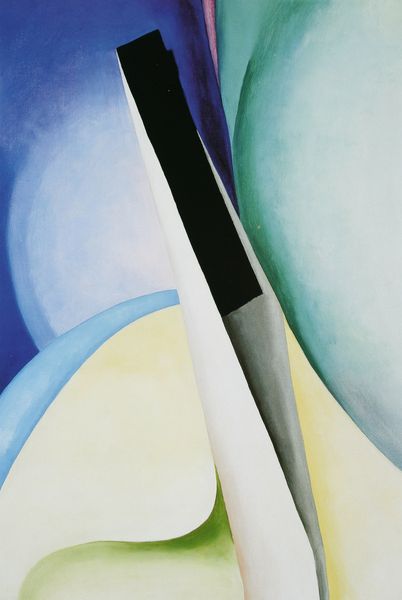
Titel: Black Spot No. 2
Künstler: Georgia O'Keeffe
Standort: New York
Institution: Sammlung Loretta und Robert K. Lifton
Schlagwörter: blau, schatten, weiß, aquarell, gelb, grün, ocker, grau, hell, hintergrund, licht, schwarz, strasse, türkis, blüte, weg, messer, rosa, kreis, rund, perspektive, abstrakt, einschnitt, modern, farbe, formen, lila, violett, balken, griff, klinge, hell dunkel, rechteck, form, stich, kreise, reihe, bälle, organisch, wellig, muschel, weich, verletzung, rundung, rundungen, abgestuft, keil, fülle, teilen, keeffe, o'eeffe, georgia, o´keeffe, georgia o'eeffe, georgia o´keeffe, zerschneiden